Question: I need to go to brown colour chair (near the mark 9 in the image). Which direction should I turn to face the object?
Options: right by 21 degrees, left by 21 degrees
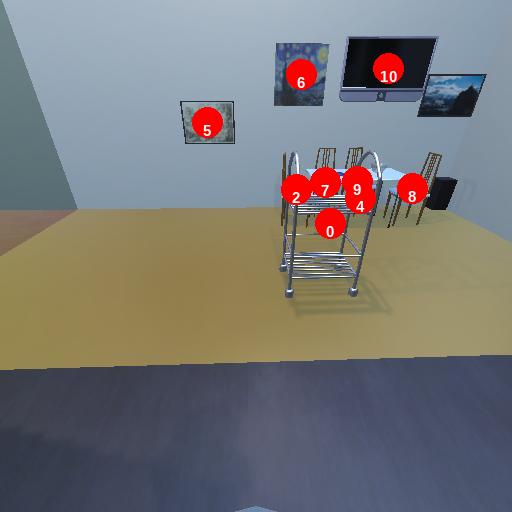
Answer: right by 21 degrees